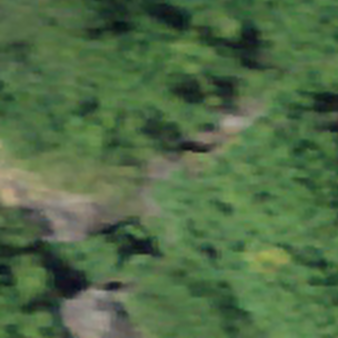
Label: other